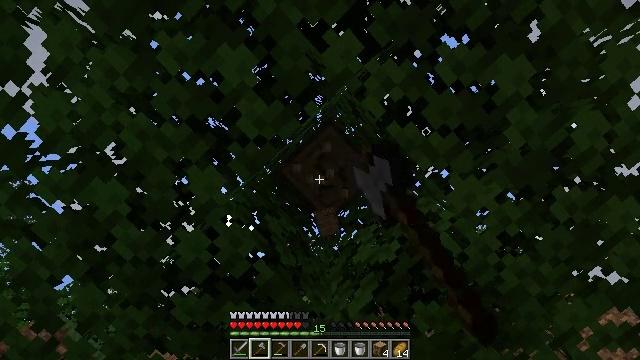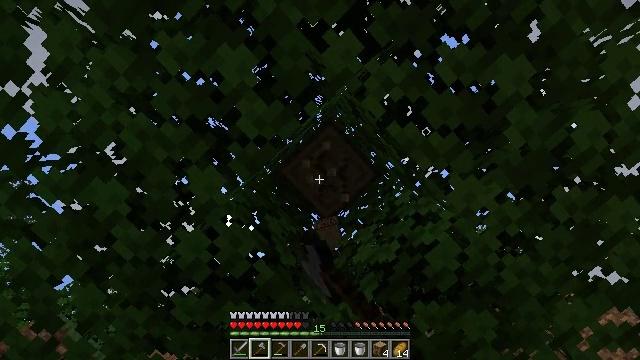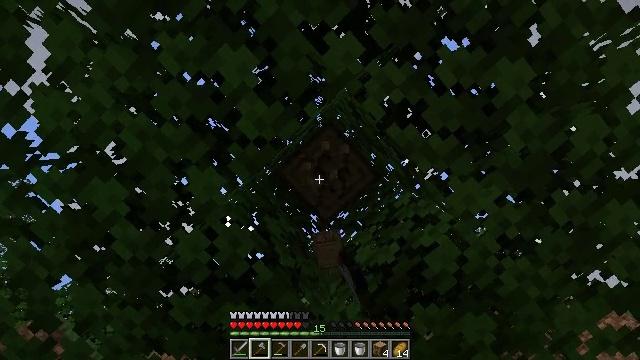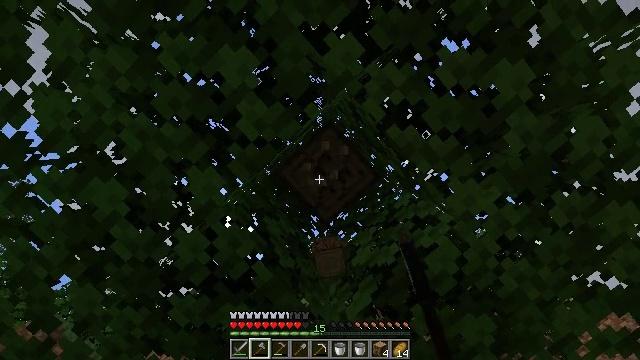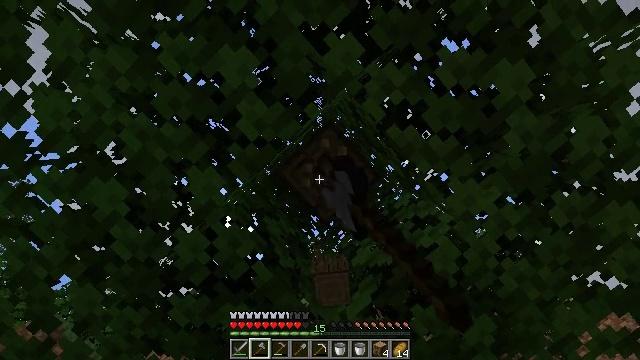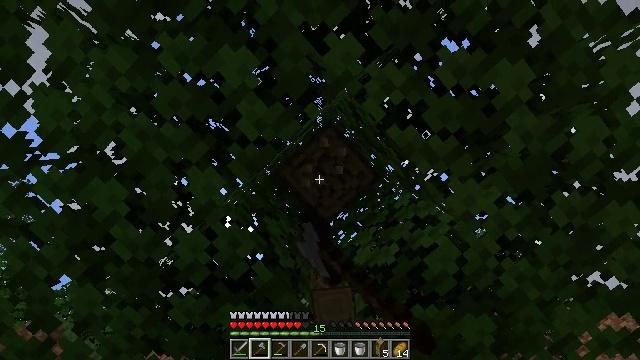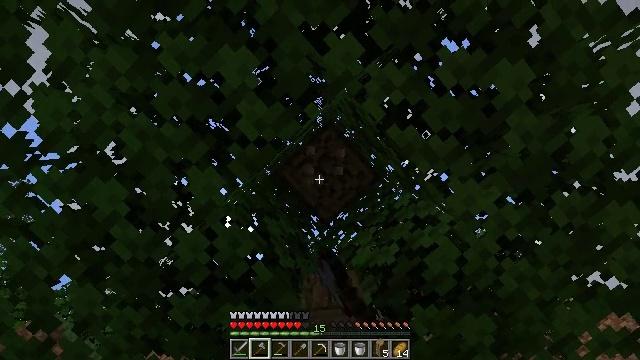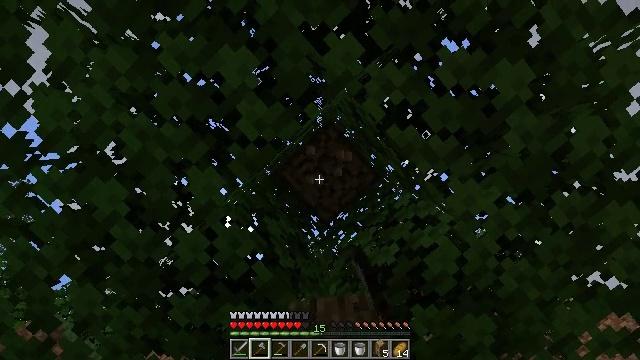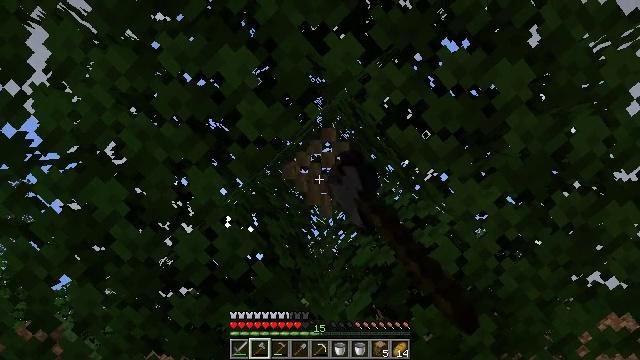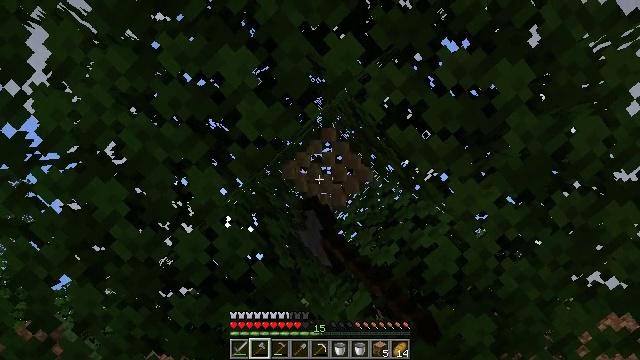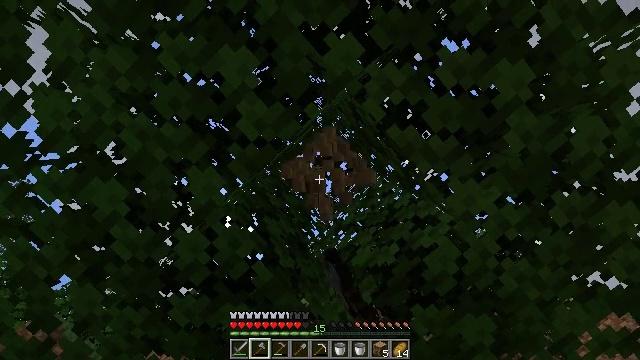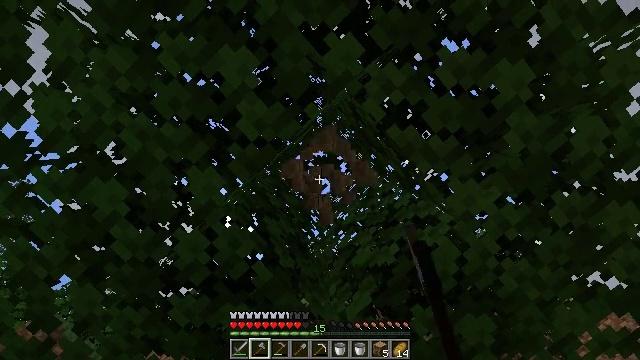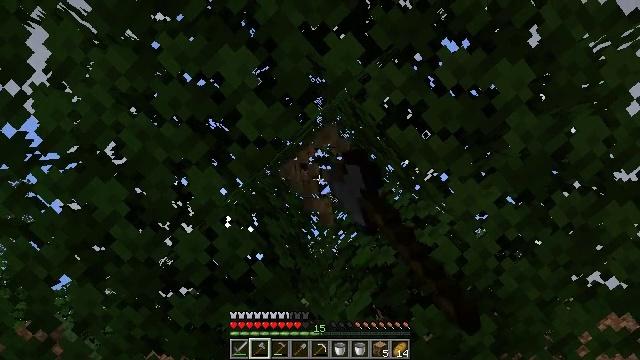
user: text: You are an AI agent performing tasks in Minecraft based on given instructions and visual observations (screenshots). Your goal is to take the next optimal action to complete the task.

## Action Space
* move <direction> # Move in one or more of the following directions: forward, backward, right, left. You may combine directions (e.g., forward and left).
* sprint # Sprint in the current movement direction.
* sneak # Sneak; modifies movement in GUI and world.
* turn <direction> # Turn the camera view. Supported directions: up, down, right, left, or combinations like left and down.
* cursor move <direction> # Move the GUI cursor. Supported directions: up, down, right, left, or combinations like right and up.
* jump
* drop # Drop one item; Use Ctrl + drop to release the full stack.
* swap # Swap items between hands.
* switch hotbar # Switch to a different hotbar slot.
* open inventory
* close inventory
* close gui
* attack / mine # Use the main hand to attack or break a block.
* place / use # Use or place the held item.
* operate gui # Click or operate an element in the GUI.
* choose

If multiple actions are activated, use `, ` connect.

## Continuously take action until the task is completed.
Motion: motion action
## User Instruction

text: Mine the oak log.
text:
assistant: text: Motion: attack / mine
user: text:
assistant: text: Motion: attack / mine
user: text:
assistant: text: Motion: attack / mine
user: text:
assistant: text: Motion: attack / mine
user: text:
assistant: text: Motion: attack / mine
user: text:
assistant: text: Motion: attack / mine
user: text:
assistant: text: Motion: attack / mine
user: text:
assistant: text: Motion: attack / mine
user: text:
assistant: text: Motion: attack / mine
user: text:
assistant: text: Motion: attack / mine
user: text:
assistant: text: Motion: attack / mine
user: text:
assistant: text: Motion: attack / mine
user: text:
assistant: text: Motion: attack / mine